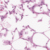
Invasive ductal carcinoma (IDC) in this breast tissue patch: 0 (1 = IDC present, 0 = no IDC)